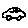
Label: car